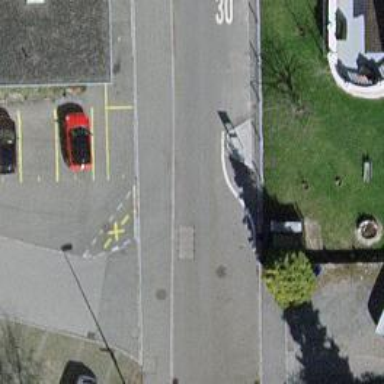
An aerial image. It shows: Chicane for traffic calming.